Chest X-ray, PA view. Patient: 64 years old, sex M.
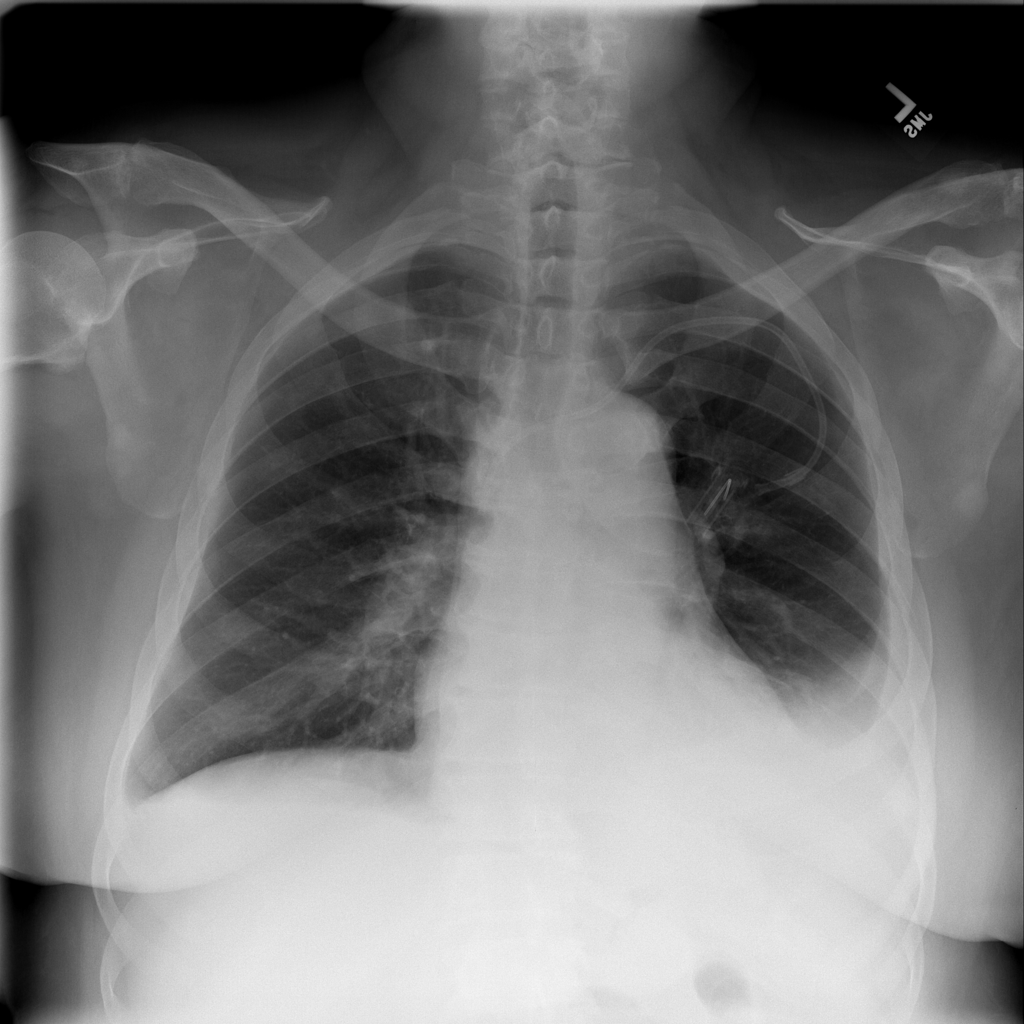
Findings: Effusion